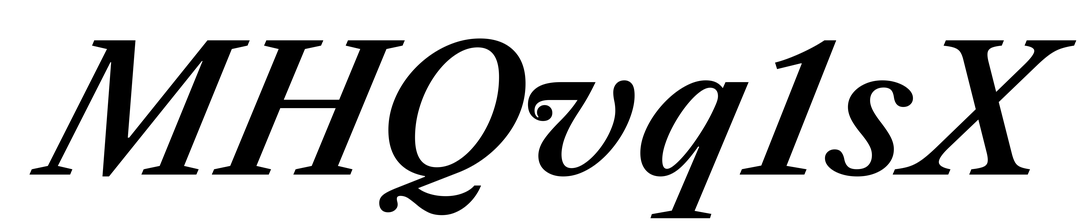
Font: LibreCaslonText-Italic_SemiBold_Italic